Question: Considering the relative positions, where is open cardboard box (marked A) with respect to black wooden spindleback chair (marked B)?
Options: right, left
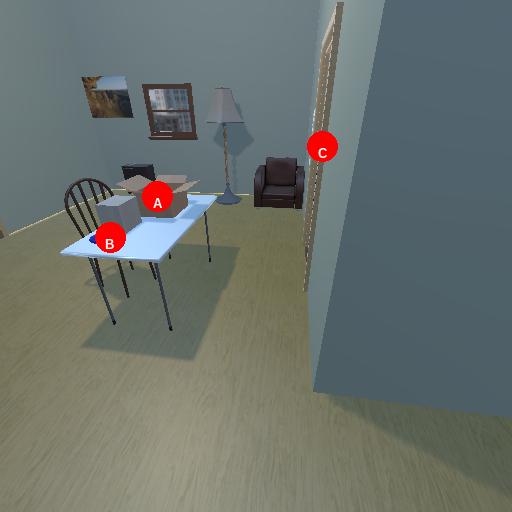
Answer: right